Field crop: maize
Growth stage: 2
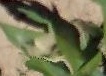
Species: maize